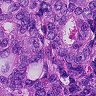
Metastatic tissue present: yes